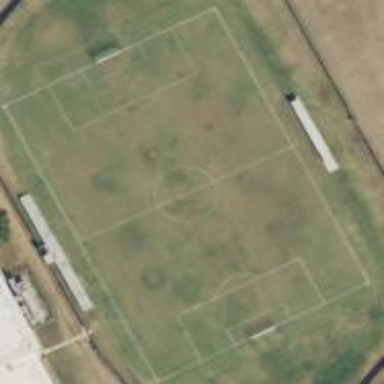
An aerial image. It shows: Soccer pitch designated for leisure and sports activities.